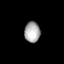
Tissue: lung
Cell type: Myeloid cells
Senescence score: 0.5961
Nuclear area (px): 314
Mean DAPI intensity: 170.373